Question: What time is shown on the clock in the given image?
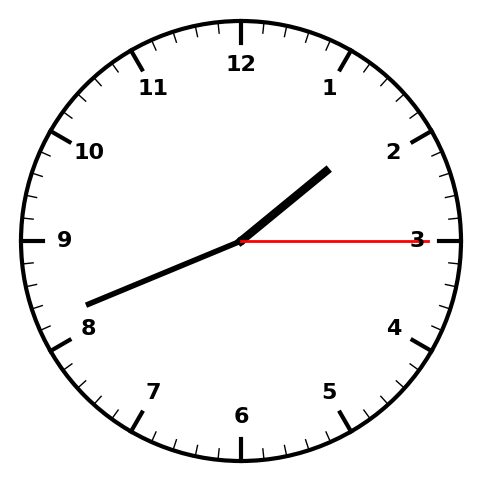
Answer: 01:41:15